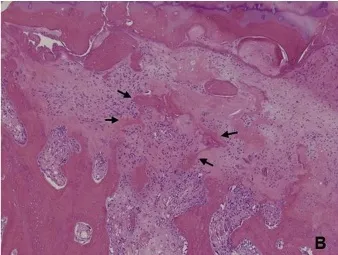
(B) Enlarged image of the left area (box) in Fig. 4A. Prominent callus formation (arrows) was seen, consisting of reactive woven bone and granulation tissue. We found no evidence of antecedent bone infarction such as creeping substitution or bone marrow necrosis. X100).
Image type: pathology (h&e)